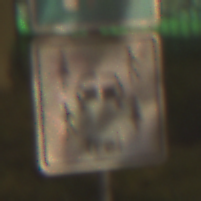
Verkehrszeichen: CarsharingfahrzeugeFrei
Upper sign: Parken
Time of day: Night
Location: Outdoor (Suburban)
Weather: PartlyCloudy
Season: NotSpecified
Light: Artificial